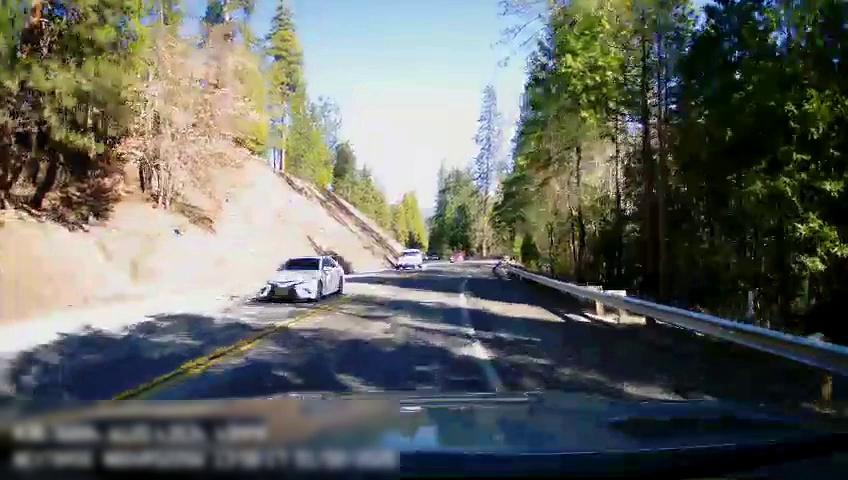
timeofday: Day
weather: Sunny
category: Drivable Space
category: Vehicles | Car
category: Vehicles | SUV
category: Vehicles | SUV
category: Lanes | Alternate Lane
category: Lanes | Current Lane
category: Lanes | Opposite Lane